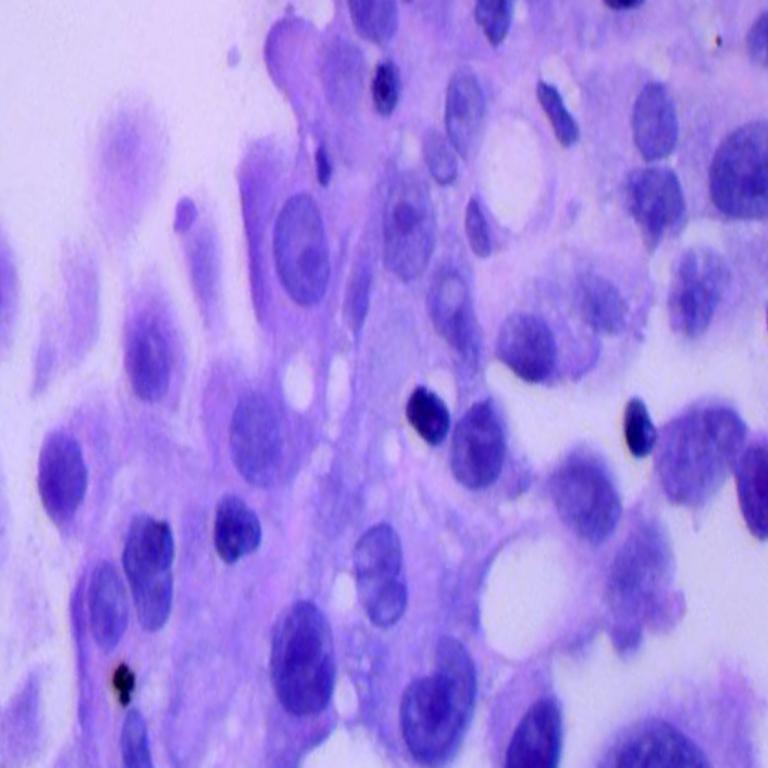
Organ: lung
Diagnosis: adenocarcinomas